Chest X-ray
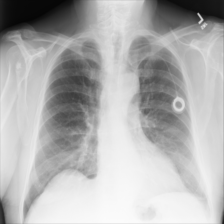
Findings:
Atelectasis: negative
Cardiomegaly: negative
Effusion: negative
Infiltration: negative
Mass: negative
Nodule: negative
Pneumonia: negative
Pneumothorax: negative
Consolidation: negative
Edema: negative
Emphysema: negative
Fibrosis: negative
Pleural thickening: negative
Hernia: negative